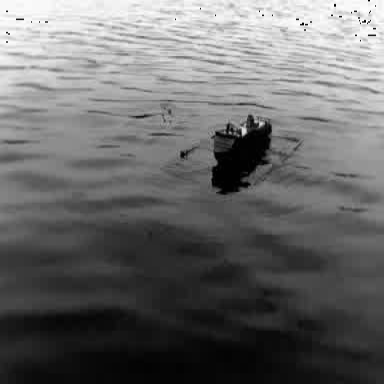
There is a container_ship in the infrared image.